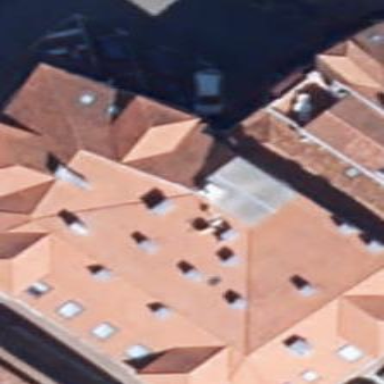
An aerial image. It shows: Charming apartments building with mansard roof design.